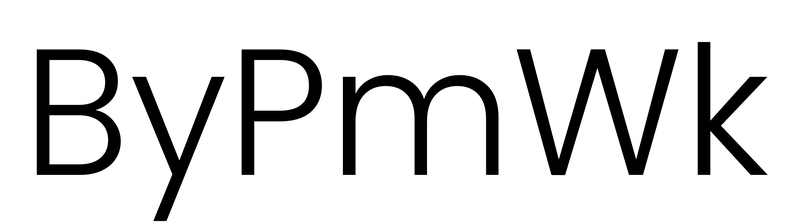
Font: Poppins-Light